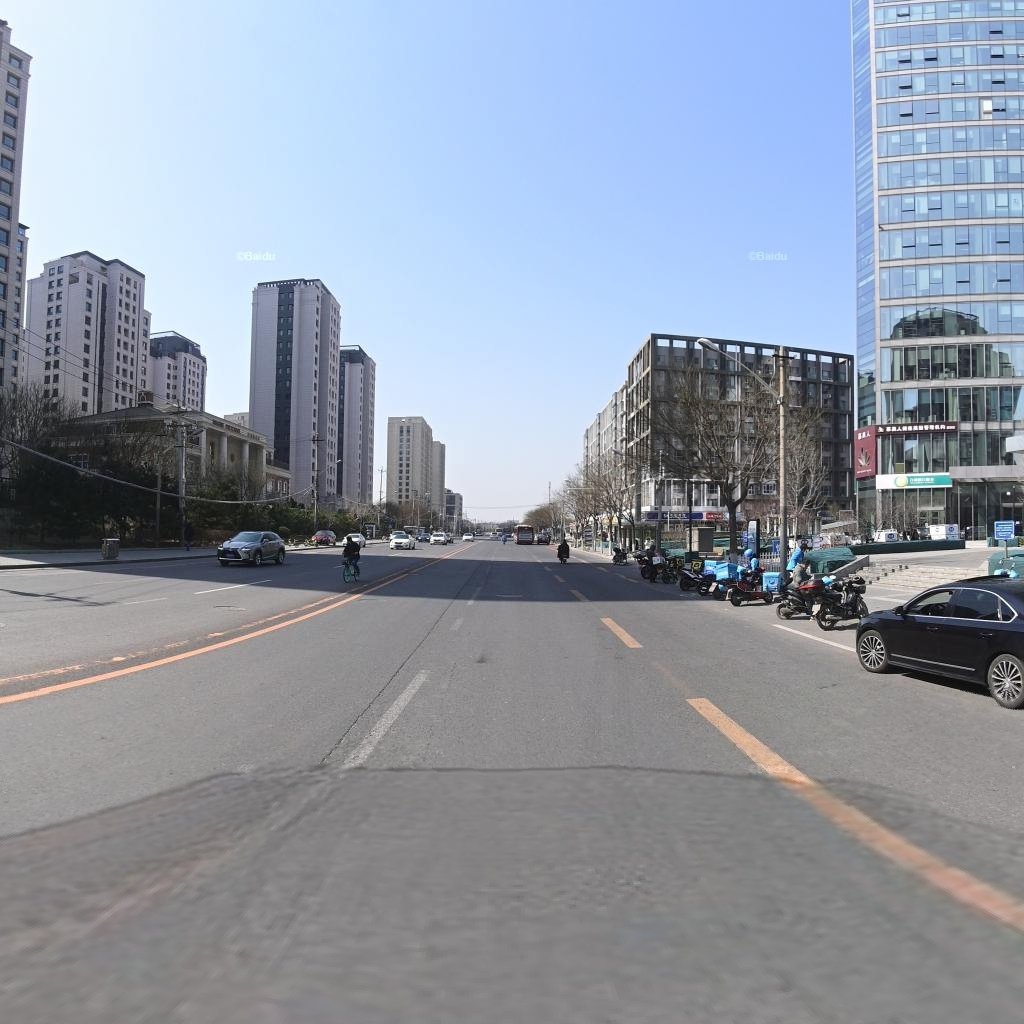
Region: Chaoyang
Road damage annotations: manhole cover, longitudinal crack, longitudinal crack